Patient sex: M
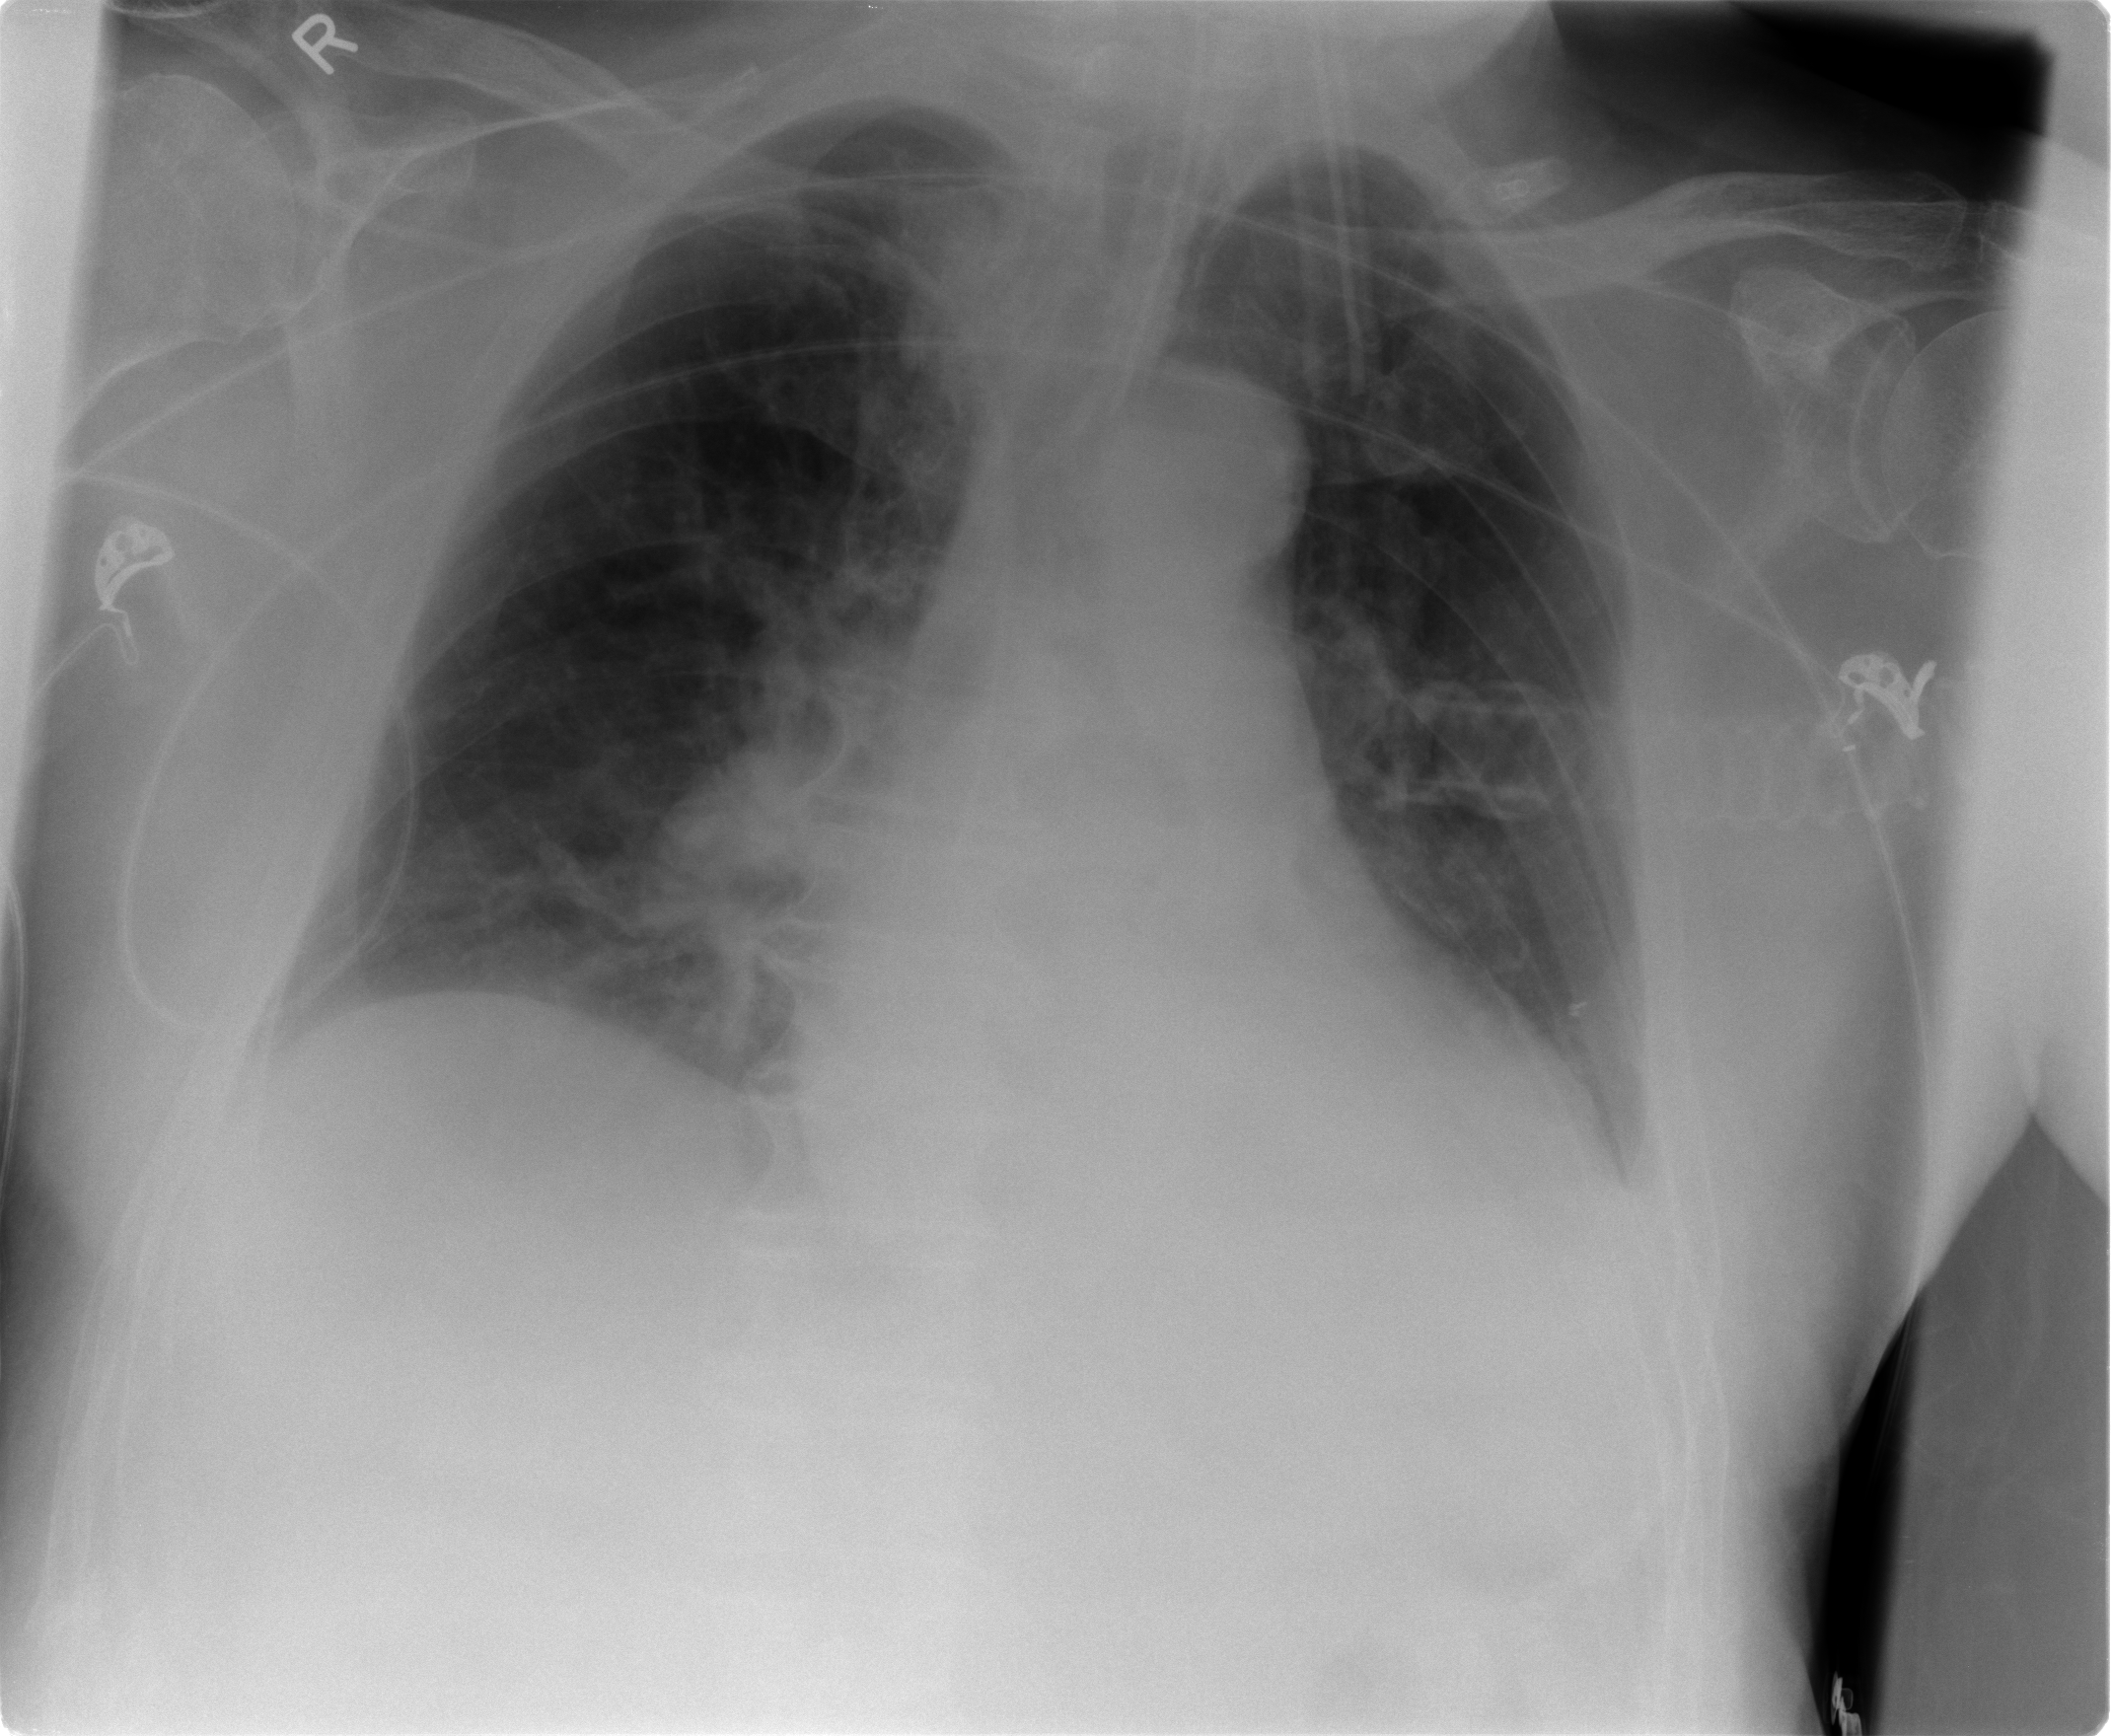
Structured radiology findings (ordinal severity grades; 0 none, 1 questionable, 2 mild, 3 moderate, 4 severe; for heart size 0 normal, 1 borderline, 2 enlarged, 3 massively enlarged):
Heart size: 0
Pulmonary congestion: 0
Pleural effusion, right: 0
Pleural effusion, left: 0
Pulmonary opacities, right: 0
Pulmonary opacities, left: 0
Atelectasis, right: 2
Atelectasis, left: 2